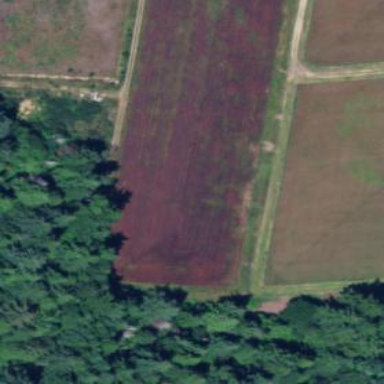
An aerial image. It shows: Farmland where cranberries are grown.